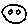
Label: smiley face